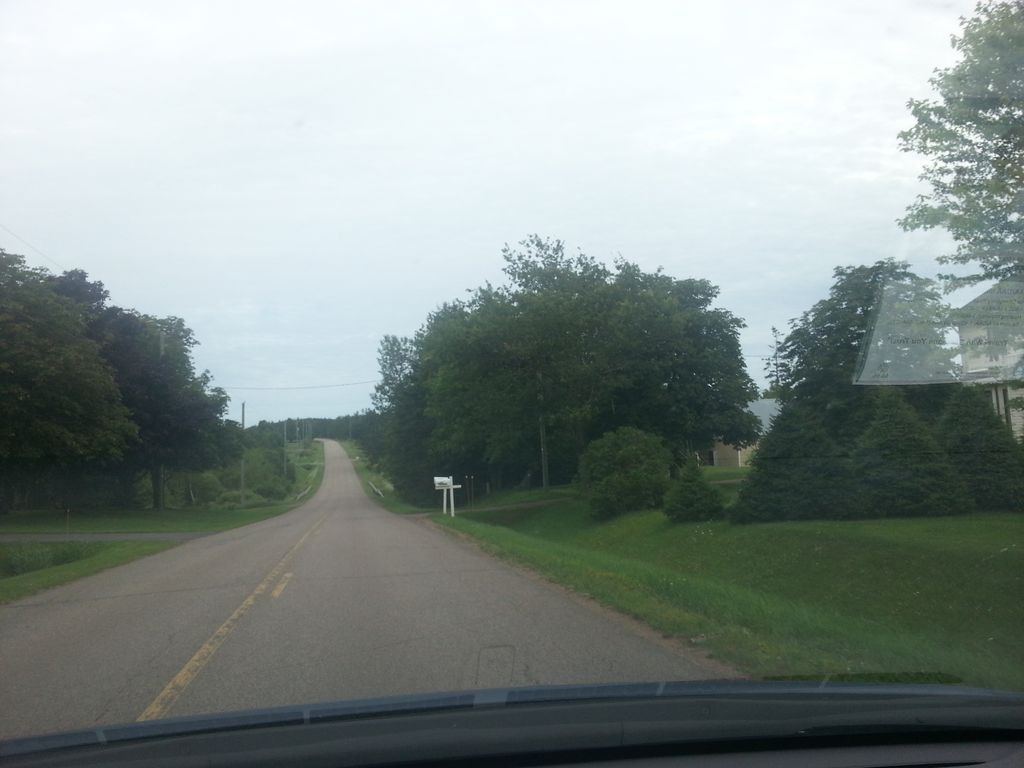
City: charlottetown